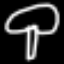
Label: mushroom